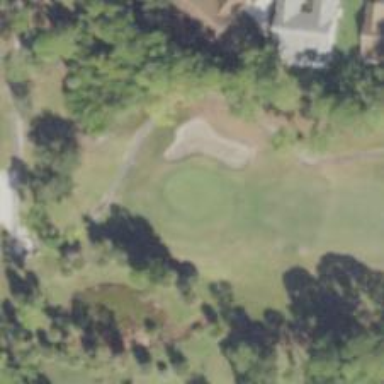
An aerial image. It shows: View of golf hole.